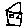
Label: house